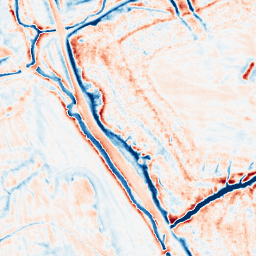
Category: edge_preserving
Decomposition family: guided
Decomposition parameters: radius: 4
eps: 1
Upsampling method: sinc_blackman
Upsampling parameters: scale: 4
kernel_size: 8
Upsampling scale: 4